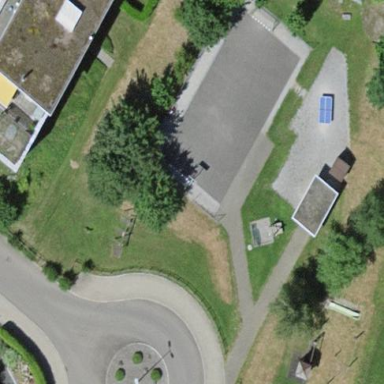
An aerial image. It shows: Playground area for leisure land.